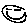
Label: smiley face